Interaction volume radius: 5 \u00c5
Interaction volume height: 20 \u00c5
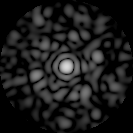
Disorder parameter: 0.8351